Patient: sex M, age 81
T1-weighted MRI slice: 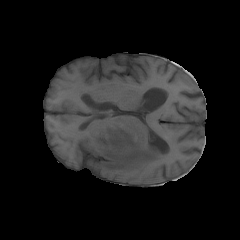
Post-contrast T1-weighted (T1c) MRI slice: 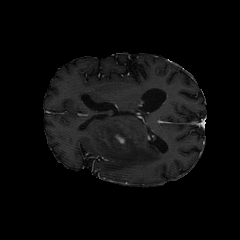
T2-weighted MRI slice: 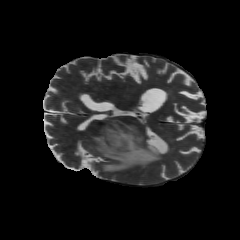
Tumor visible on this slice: yes
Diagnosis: Glioblastoma, IDH-wildtype
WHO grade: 4